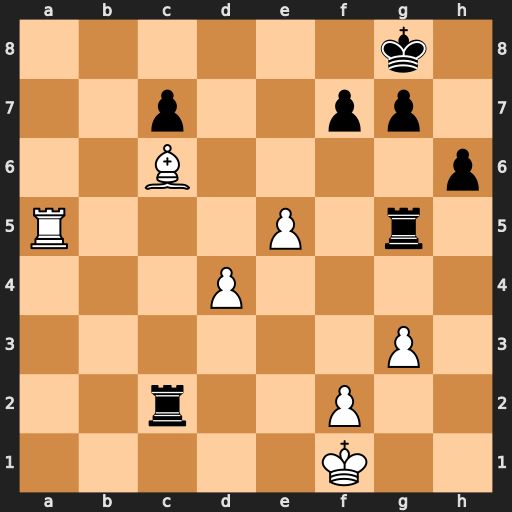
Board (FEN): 6k1/2p2pp1/2B4p/R3P1r1/3P4/6P1/2r2P2/5K2
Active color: w
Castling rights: -
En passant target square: -
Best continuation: Ra8+ Kh7 Be4+ g6 Bxc2